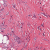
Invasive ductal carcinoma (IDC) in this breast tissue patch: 1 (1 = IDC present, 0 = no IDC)